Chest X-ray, PA view. Patient: 27 years old, sex M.
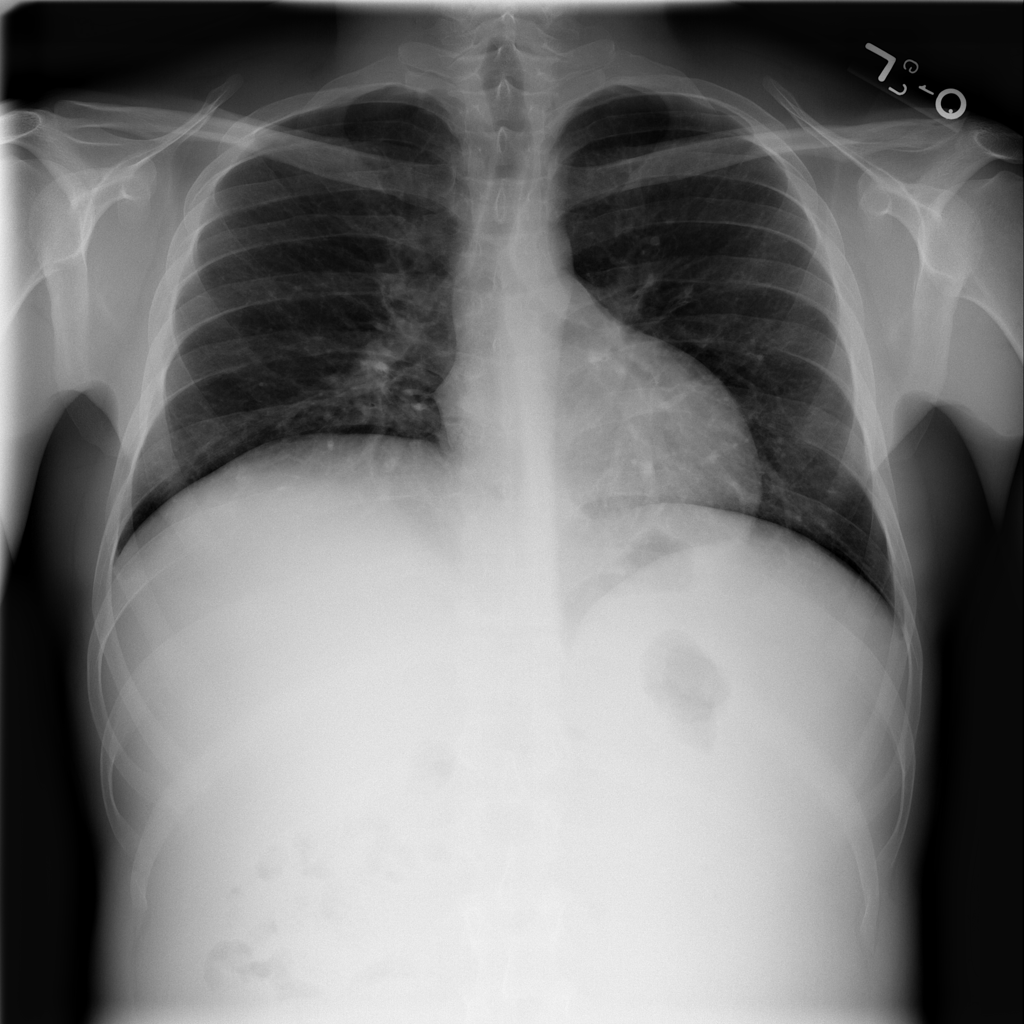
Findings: No Finding